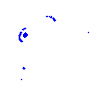
Particle: electron